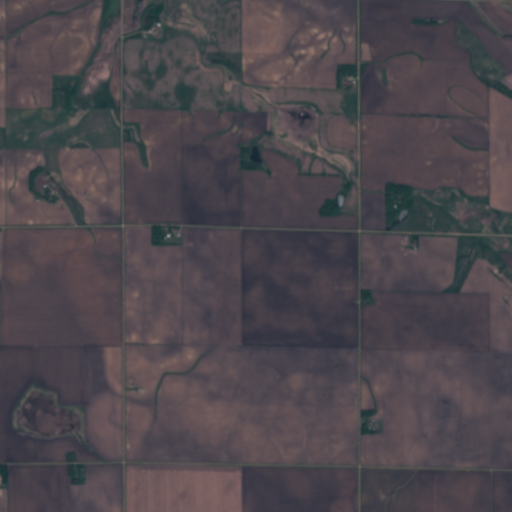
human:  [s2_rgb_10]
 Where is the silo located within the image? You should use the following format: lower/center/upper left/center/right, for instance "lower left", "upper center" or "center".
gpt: The silo is located in the center right of the image.
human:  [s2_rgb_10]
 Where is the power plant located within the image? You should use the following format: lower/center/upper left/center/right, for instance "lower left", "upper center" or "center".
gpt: There is no power plant in the image.